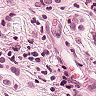
Metastatic tissue present: yes